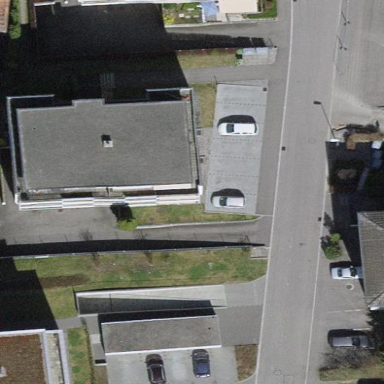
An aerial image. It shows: Building with flat roof.